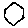
Label: hexagon